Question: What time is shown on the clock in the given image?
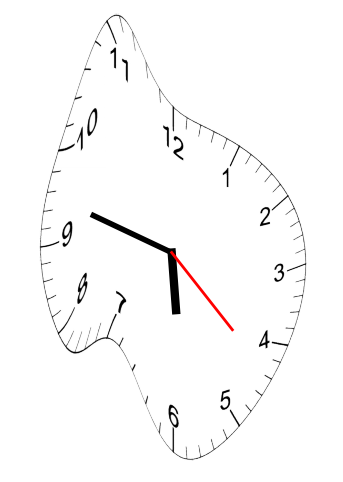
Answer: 05:47:22